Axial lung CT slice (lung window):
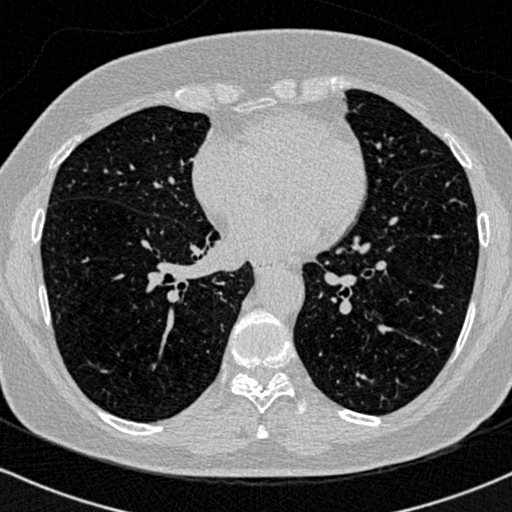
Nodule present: no